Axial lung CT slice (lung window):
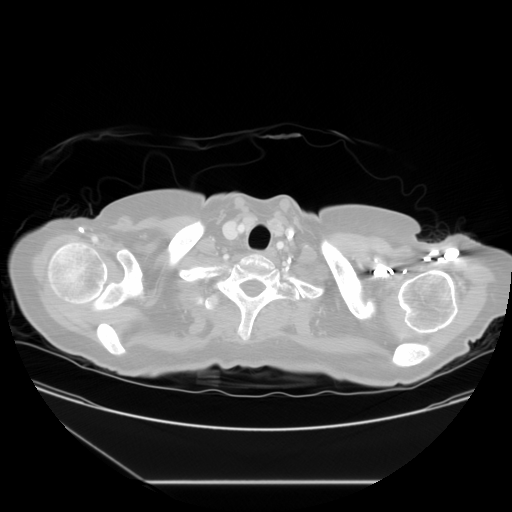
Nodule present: no